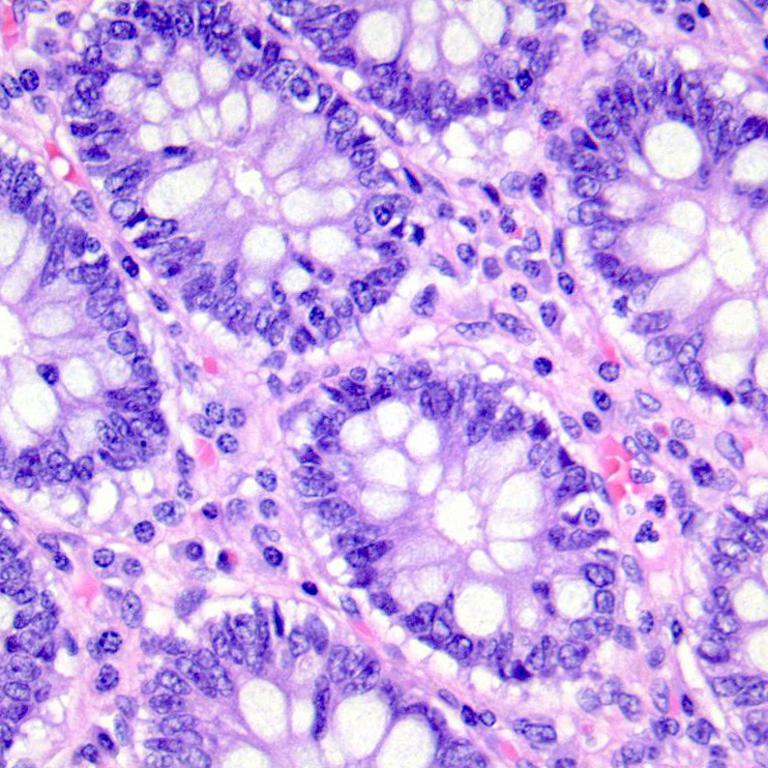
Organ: colon
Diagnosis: benign